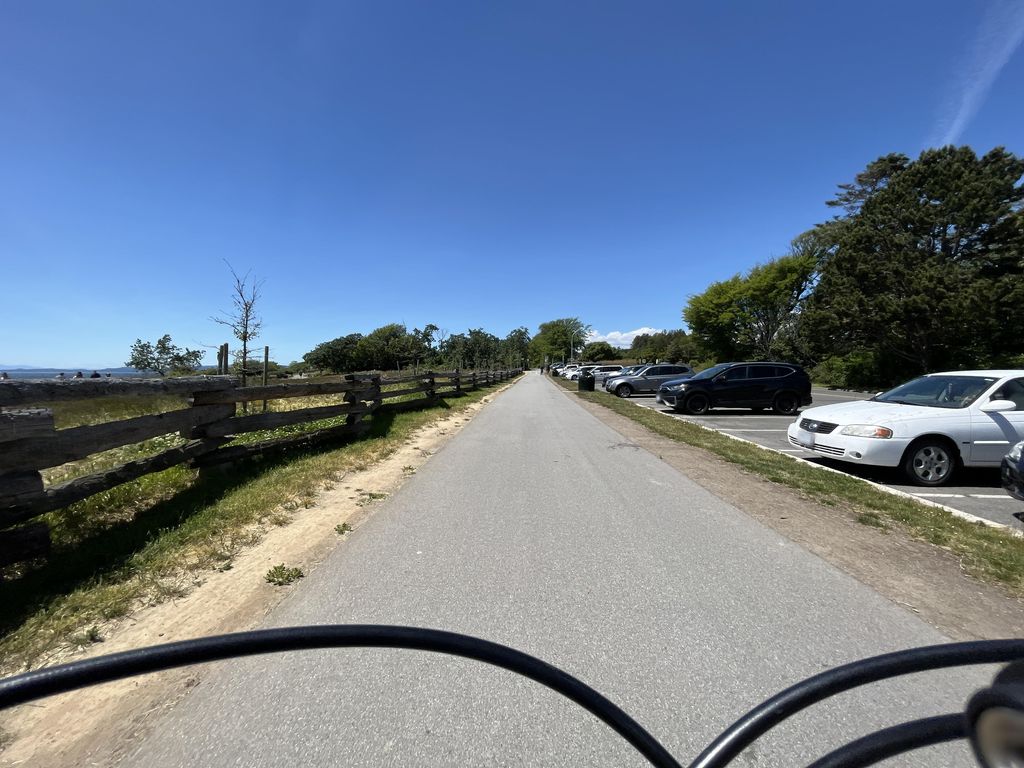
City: victoria